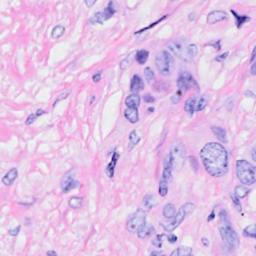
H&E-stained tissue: Breast